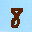
Label: 8